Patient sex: M
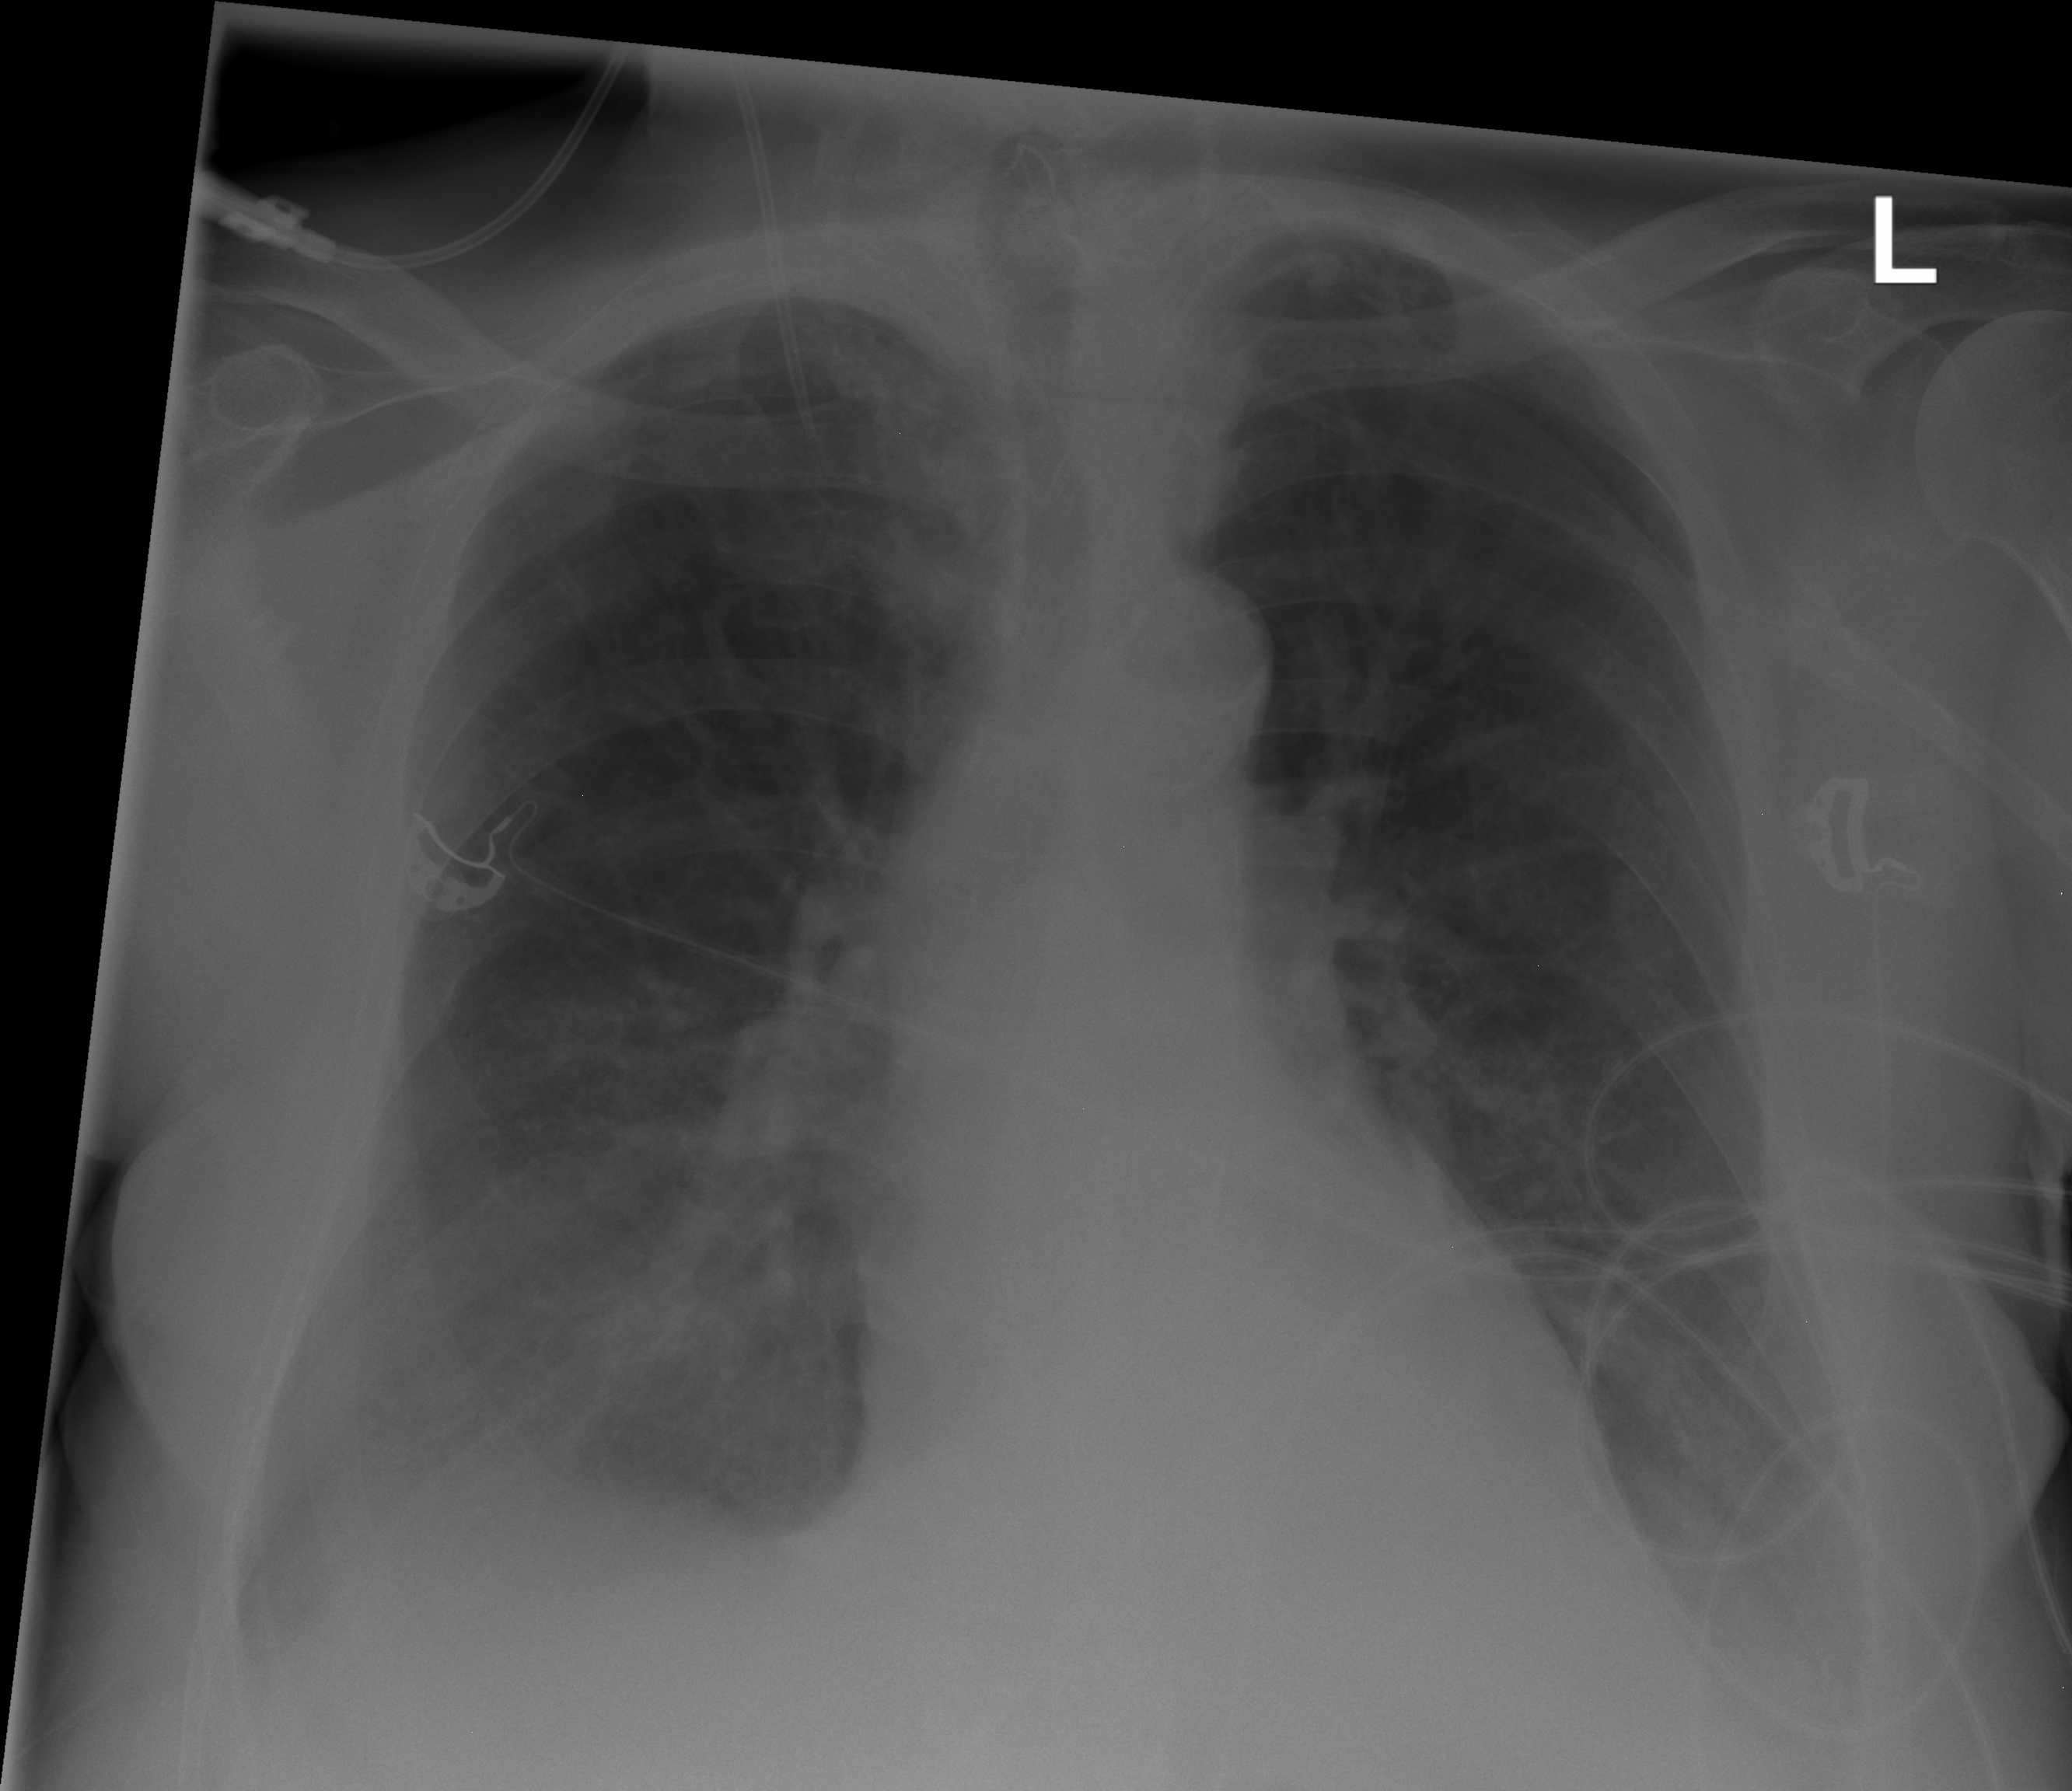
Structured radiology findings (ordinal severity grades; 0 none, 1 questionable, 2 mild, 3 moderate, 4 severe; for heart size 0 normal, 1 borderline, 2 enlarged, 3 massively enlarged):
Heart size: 0
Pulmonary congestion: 0
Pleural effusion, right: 2
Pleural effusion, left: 2
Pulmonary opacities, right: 1
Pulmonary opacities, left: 0
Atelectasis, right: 2
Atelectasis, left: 1